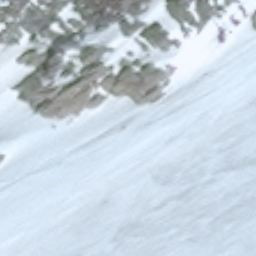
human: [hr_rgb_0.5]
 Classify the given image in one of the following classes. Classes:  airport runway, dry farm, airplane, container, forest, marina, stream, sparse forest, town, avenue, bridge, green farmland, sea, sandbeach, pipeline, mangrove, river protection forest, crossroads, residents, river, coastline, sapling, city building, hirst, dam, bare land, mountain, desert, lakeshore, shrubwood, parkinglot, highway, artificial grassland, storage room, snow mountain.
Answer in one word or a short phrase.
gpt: snow mountain